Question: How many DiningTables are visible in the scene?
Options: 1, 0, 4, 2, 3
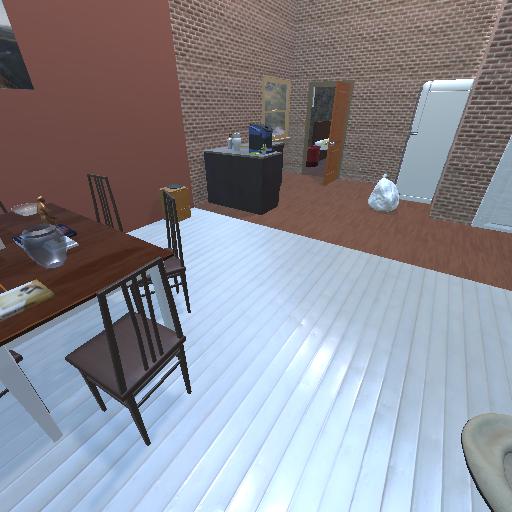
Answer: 1